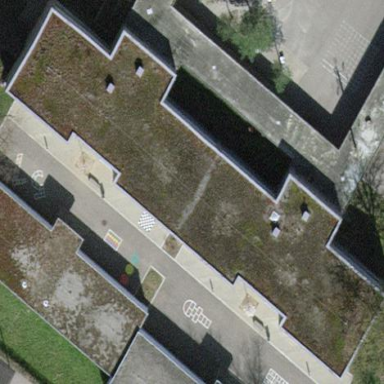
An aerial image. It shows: School building with flat roof.